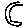
Label: moon